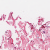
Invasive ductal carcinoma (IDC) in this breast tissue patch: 0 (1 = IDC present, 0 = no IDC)